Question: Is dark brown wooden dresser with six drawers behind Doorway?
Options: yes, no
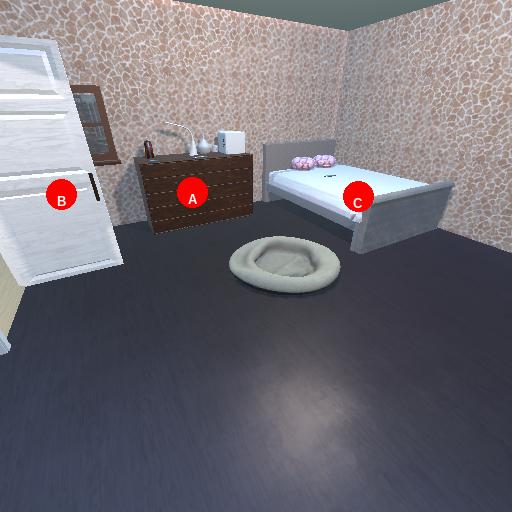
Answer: yes